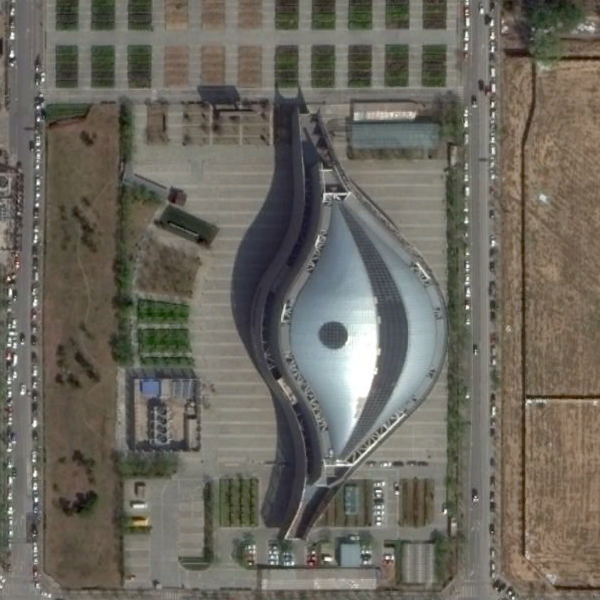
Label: Center